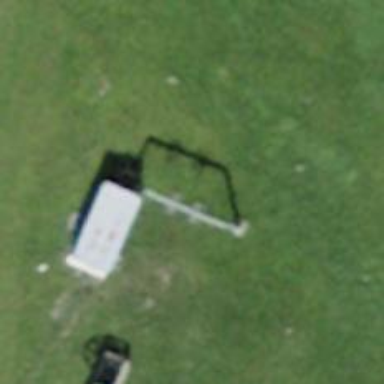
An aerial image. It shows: Pylon used for aerialway.